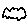
Label: cloud